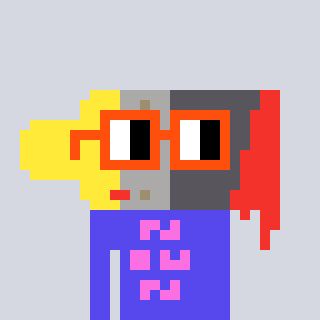
a pixel art character with square orange glasses, a paintbrush-shaped head and a computerblue-colored body on a cool background